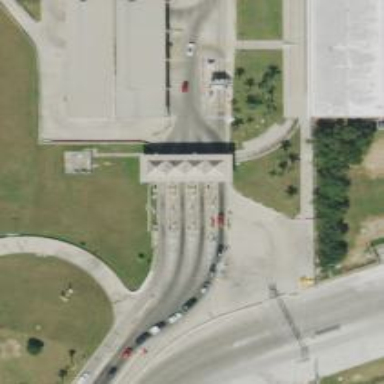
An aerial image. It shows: Border control barrier.